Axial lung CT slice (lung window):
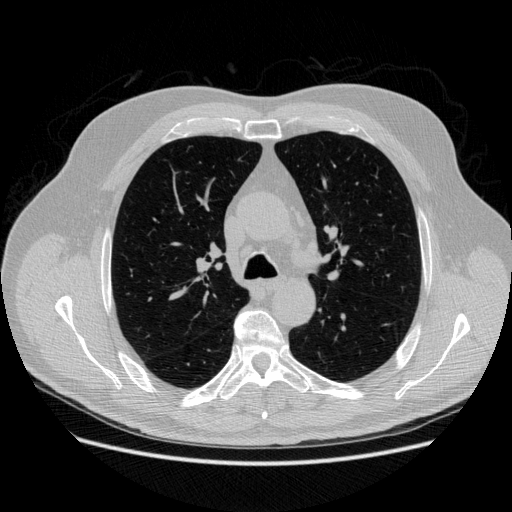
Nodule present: no